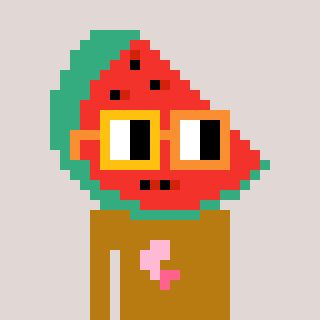
a pixel art character with square yellow and orange glasses, a watermelon-shaped head and a gold-colored body on a warm background